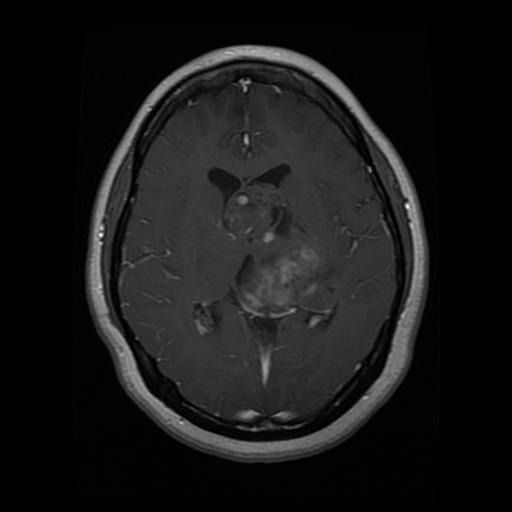
Label: glioma